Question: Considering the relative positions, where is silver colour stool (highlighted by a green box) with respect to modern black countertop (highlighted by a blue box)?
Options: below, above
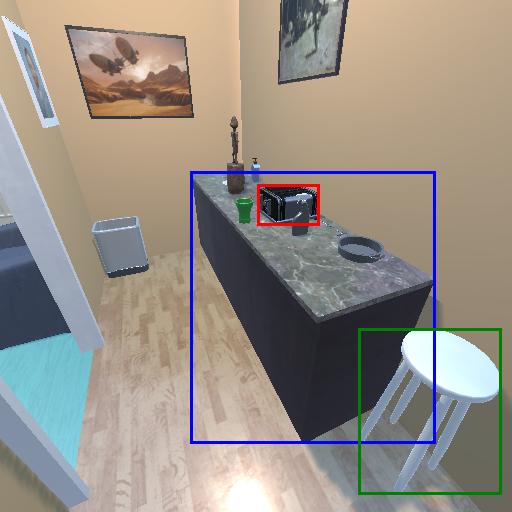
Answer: below